Question: I am using autocompleteextender in asp.net. When i type keyword, the suggestions i get are not align with the textbox. I want it to be align with my textbox. How can i do it?

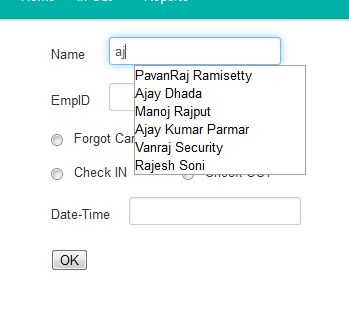
Answer: try fiddling with the css, maybe go into the -'s on left to get it accross, otherwise i recommend <URL>